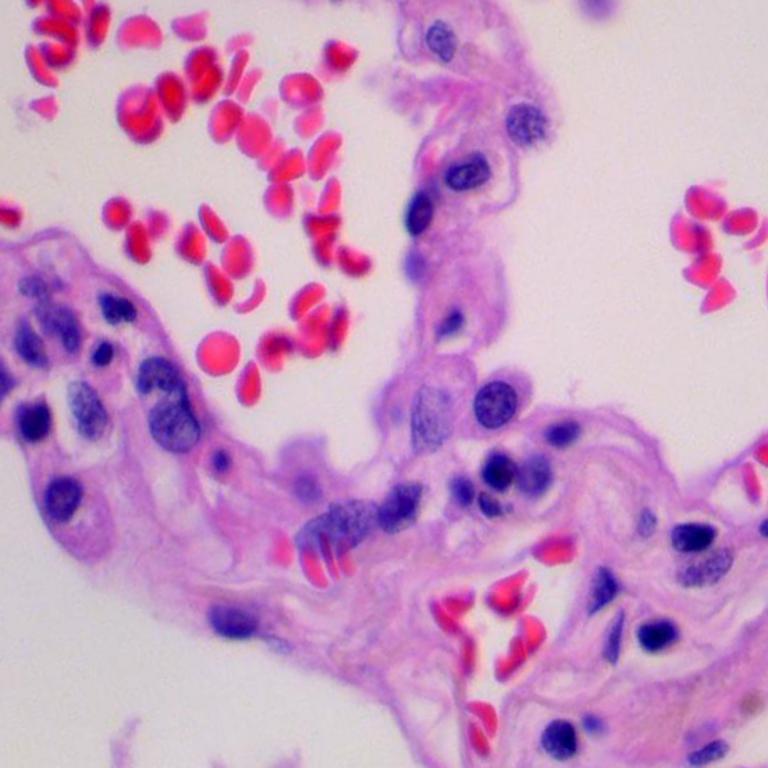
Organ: lung
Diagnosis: benign